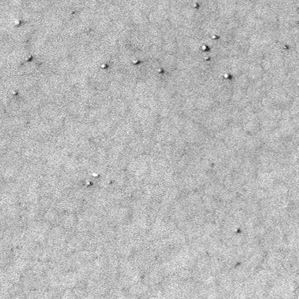
Label: frost